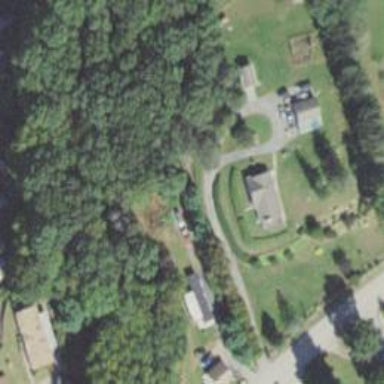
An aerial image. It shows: Residential driveway used as service road.